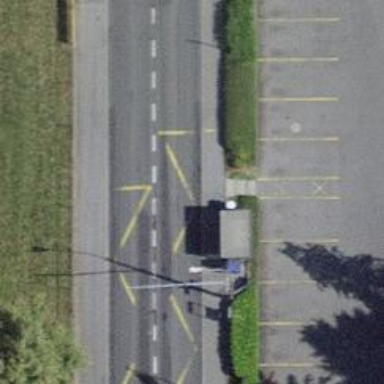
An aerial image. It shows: Bus stop with platform for public transport.